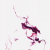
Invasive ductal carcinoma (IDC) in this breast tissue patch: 0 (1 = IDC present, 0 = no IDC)